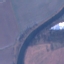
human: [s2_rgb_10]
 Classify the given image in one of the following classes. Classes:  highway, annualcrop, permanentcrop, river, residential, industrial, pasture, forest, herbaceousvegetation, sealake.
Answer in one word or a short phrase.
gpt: River